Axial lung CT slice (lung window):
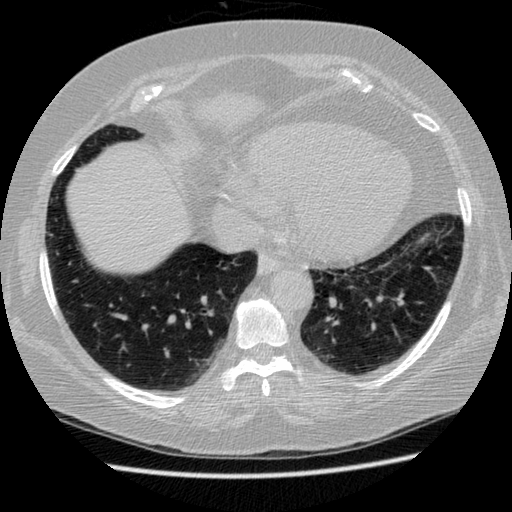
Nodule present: no